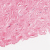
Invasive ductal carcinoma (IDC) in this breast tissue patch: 0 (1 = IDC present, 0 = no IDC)